Chest X-ray:
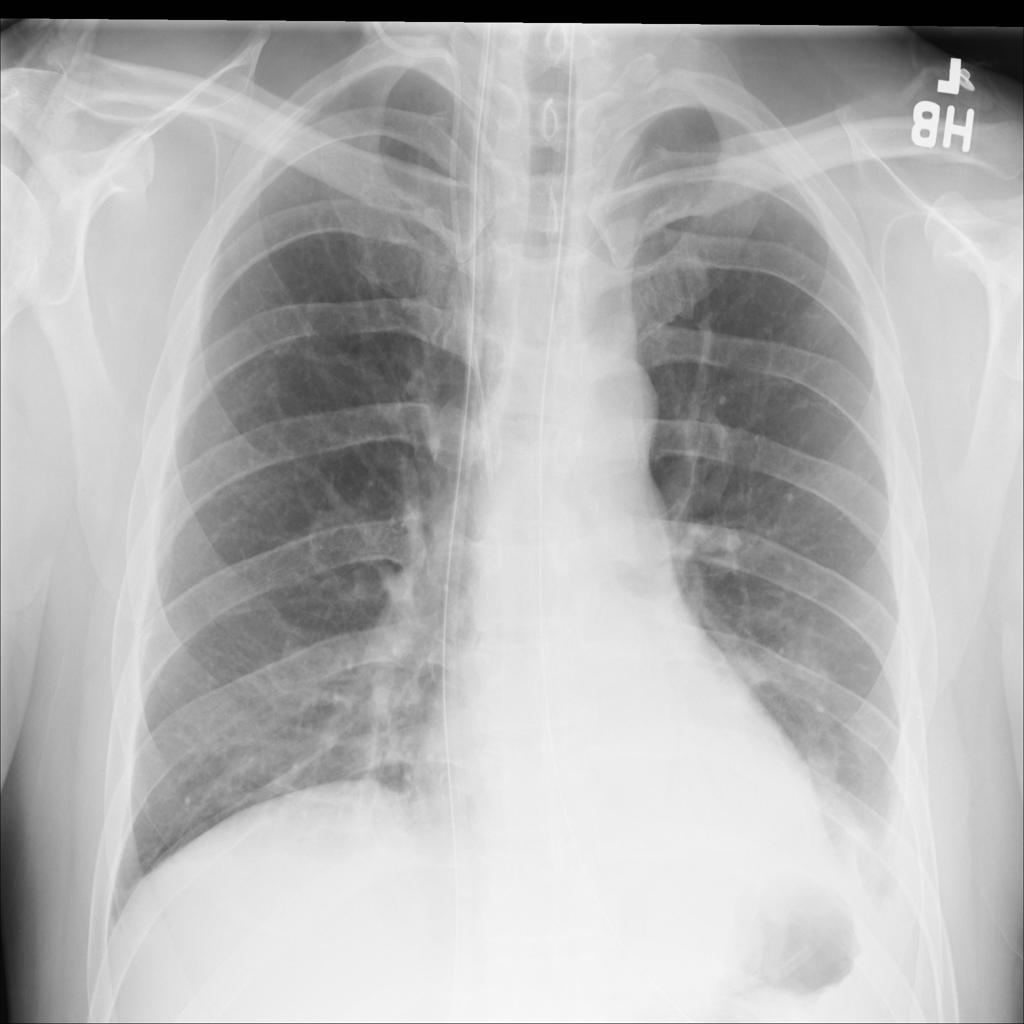
Findings: Consolidation, Effusion
No abnormal finding: no